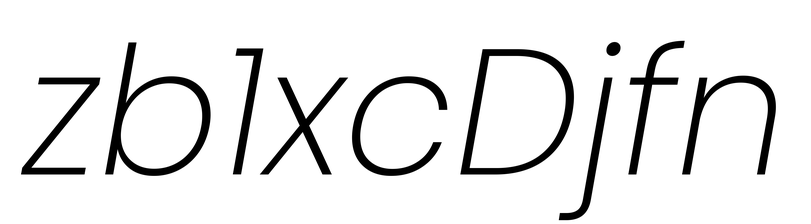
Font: Poppins-ExtraLightItalic